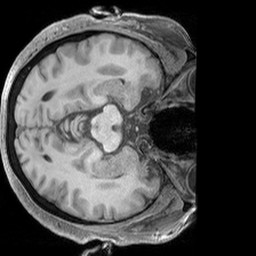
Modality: T1w
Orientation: axial
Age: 64
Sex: female
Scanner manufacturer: siemens
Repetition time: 2.3 s
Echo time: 0.00226 s